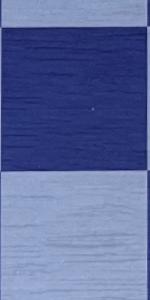
Label: Empty